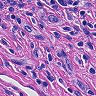
Metastatic tissue present: yes